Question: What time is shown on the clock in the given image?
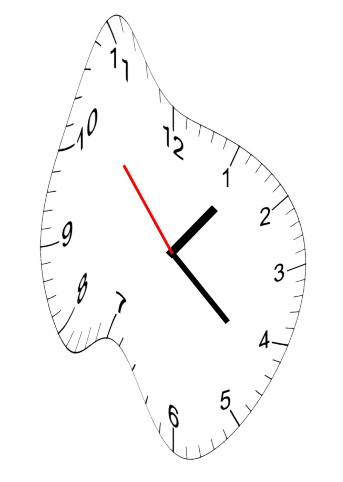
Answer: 01:21:53